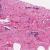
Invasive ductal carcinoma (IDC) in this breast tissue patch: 0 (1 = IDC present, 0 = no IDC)